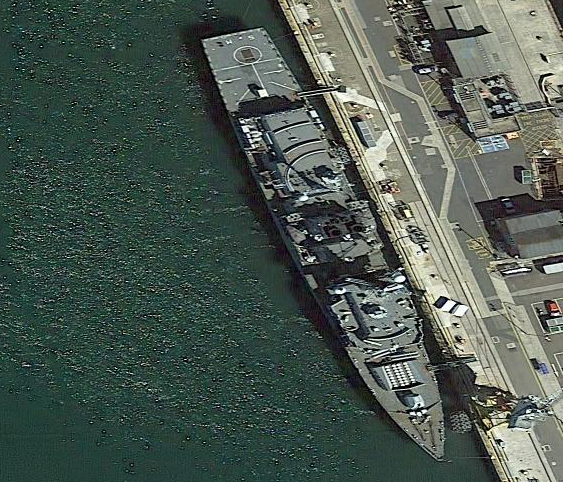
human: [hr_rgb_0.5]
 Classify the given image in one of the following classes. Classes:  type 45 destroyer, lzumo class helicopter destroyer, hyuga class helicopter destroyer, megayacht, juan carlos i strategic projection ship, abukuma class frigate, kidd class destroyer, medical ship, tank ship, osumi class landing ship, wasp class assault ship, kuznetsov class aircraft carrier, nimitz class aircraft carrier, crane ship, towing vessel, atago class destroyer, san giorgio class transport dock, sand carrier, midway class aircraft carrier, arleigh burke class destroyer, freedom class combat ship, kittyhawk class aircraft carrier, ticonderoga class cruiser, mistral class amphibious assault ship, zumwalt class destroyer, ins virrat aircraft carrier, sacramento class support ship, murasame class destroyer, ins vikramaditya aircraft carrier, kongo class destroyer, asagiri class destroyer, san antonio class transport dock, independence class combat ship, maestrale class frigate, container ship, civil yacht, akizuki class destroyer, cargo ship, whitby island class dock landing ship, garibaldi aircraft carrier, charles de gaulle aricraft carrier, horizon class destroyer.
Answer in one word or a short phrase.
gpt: Type 45 destroyer